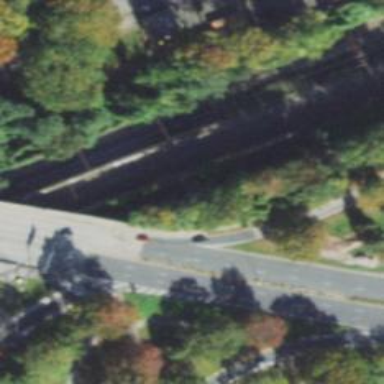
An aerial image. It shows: Asphalt road designated as trunk highway.